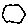
Label: hexagon